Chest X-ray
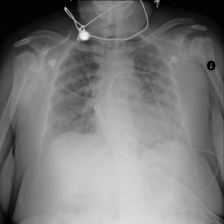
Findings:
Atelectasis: negative
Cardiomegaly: negative
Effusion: negative
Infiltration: negative
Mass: negative
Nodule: negative
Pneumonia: negative
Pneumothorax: negative
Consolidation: negative
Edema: negative
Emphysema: negative
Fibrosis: negative
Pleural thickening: negative
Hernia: negative